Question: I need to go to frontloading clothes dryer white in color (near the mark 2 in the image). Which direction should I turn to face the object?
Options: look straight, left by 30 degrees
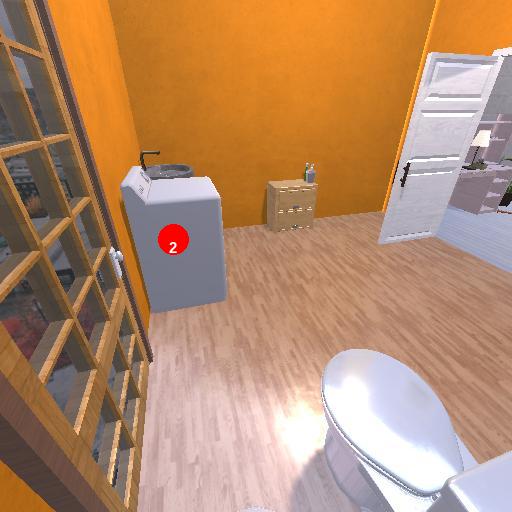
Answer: look straight